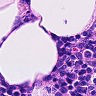
Metastatic tissue present: no